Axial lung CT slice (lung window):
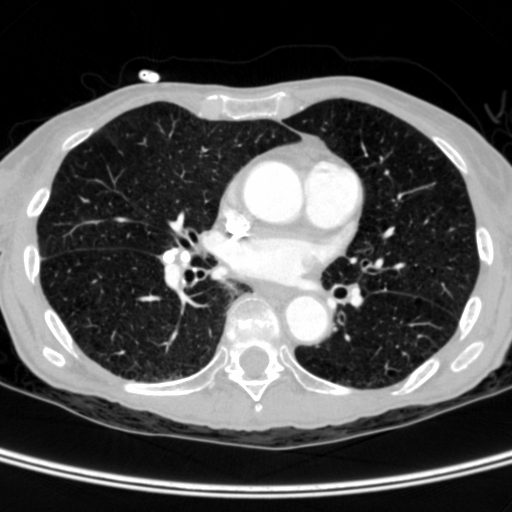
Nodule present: no